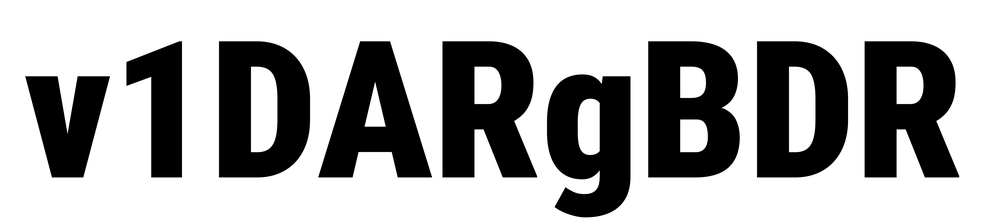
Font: Roboto_Condensed_Black